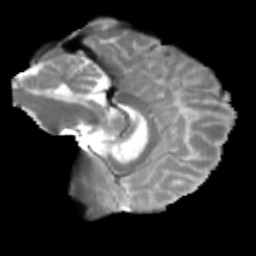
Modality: T2w
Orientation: sagittal
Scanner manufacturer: siemens
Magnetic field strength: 3 T
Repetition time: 4 s
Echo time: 0.0594 s